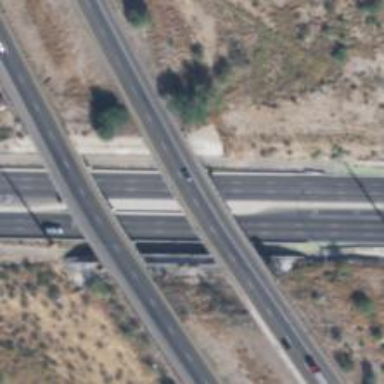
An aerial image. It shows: Bridge over motorway.